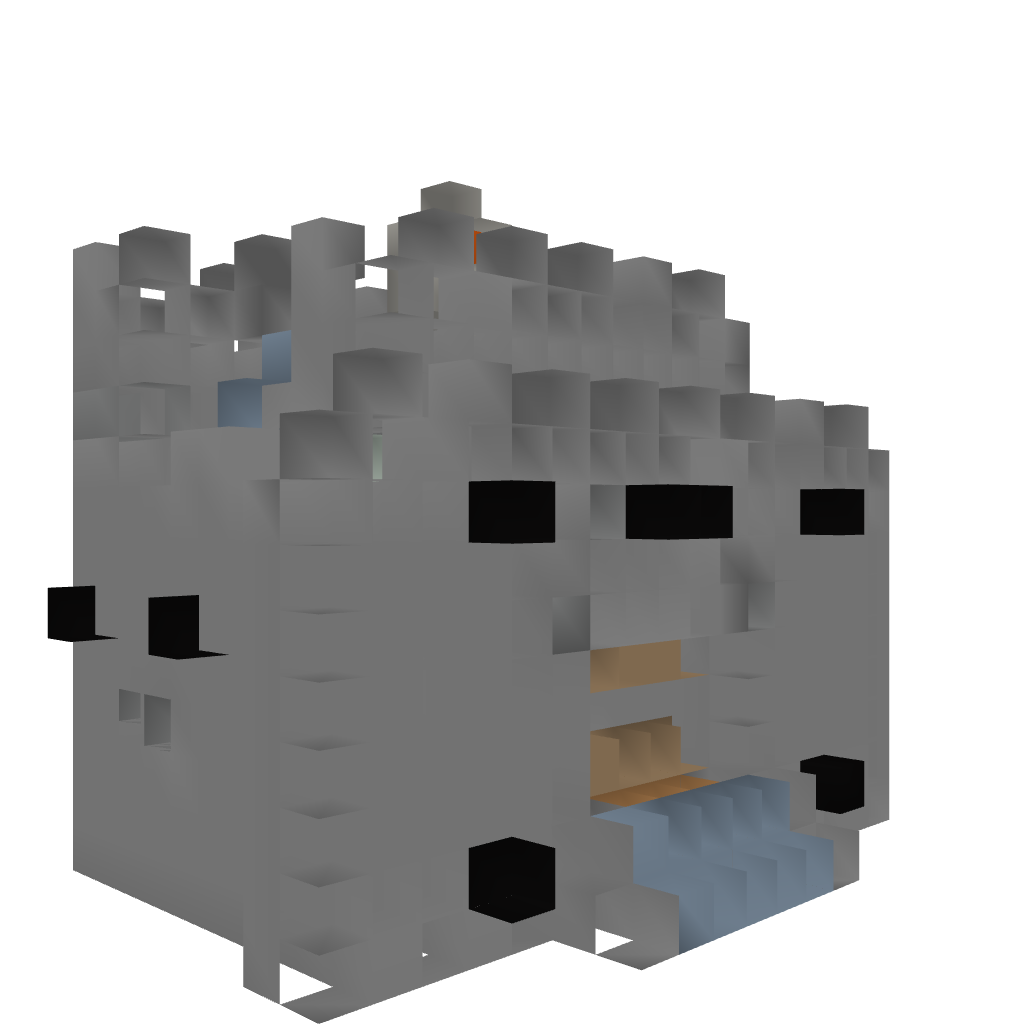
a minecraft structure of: Castle Gate